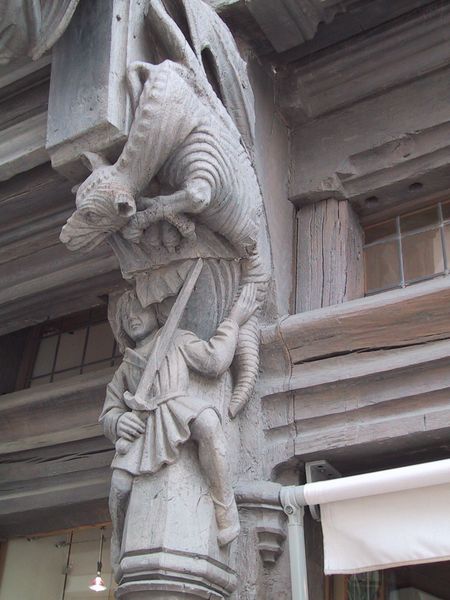
Titel: Maison d’Adam; Haus des Adam
Standort: Angers (EU - F)
Schlagwörter: held, kampf, kämpfer, mann, weiß, fenster, holz, lampe, ohr, säule, gürtel, haus, hund, architektur, mensch, stein, tod, figur, haare, front, ohren, vorbau, skulptur, schwanz, relief, bein, fassade, balken, foto, wohnhaus, schwert, krallen, rathaus, ritter, schnitzerei, photo, atlant, sandstein, mittelalter, fachwerk, drachen, holzhaus, drache, drachentöter, georg, heiliger georg, legende, gebälk, markise, monster, fassafe, überstand, architekturdetail, fasade, rollo, überdach, hl. georg, nordalpin, bleiverglasung, drach, 1500, 1450, georg und der drache, schlitzerei